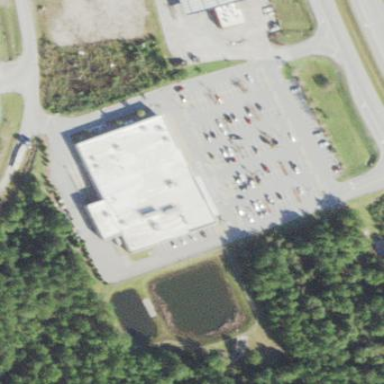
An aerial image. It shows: Retail building.